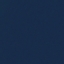
Land use / land cover: SeaLake